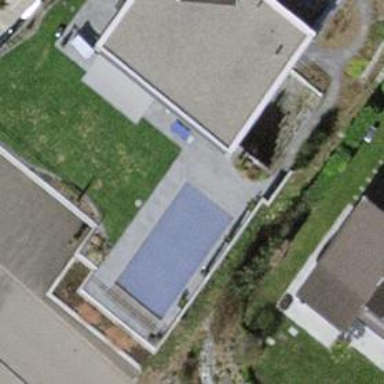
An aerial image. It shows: Swimming pool located in leisure land.